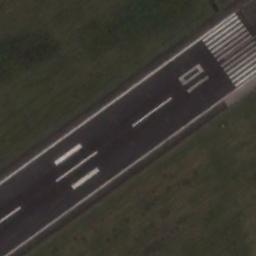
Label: runway